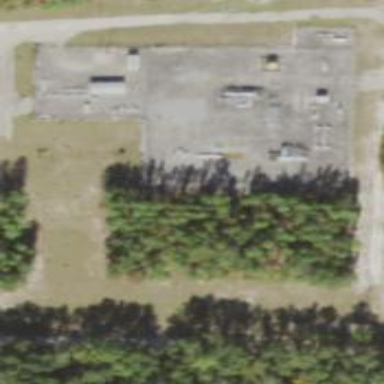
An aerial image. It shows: Industrial area used for gas-related purposes.